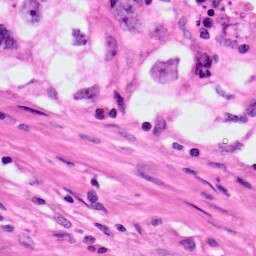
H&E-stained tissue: Lung